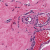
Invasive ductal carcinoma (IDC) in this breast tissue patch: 0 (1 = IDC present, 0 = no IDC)